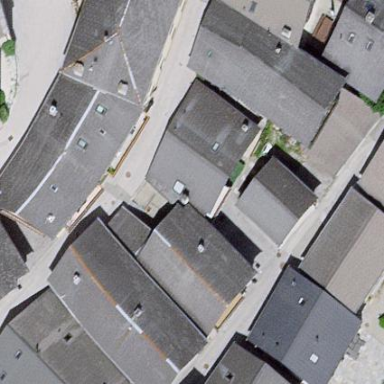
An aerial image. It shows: Simple and straightforward house.